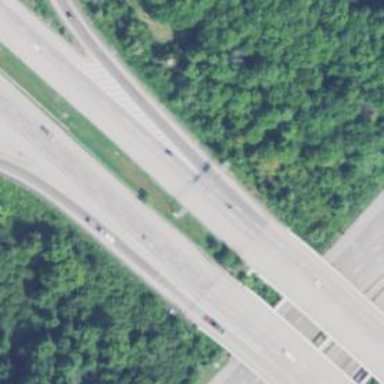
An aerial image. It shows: Motorway junction.